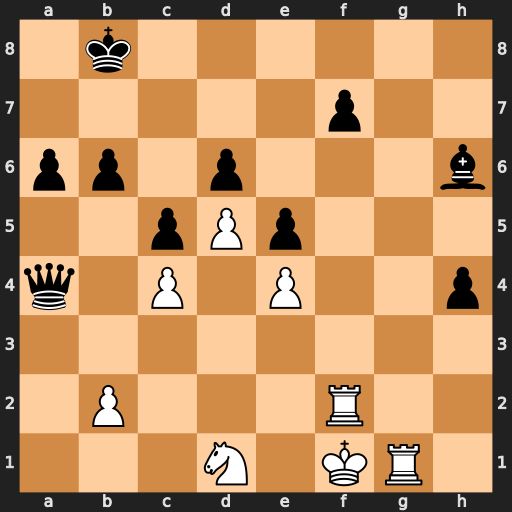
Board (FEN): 1k6/5p2/pp1p3b/2pPp3/q1P1P2p/8/1P3R2/3N1KR1
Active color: w
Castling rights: -
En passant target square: -
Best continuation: Rg8+ Kc7 Rxf7+ Qd7 Rxd7+